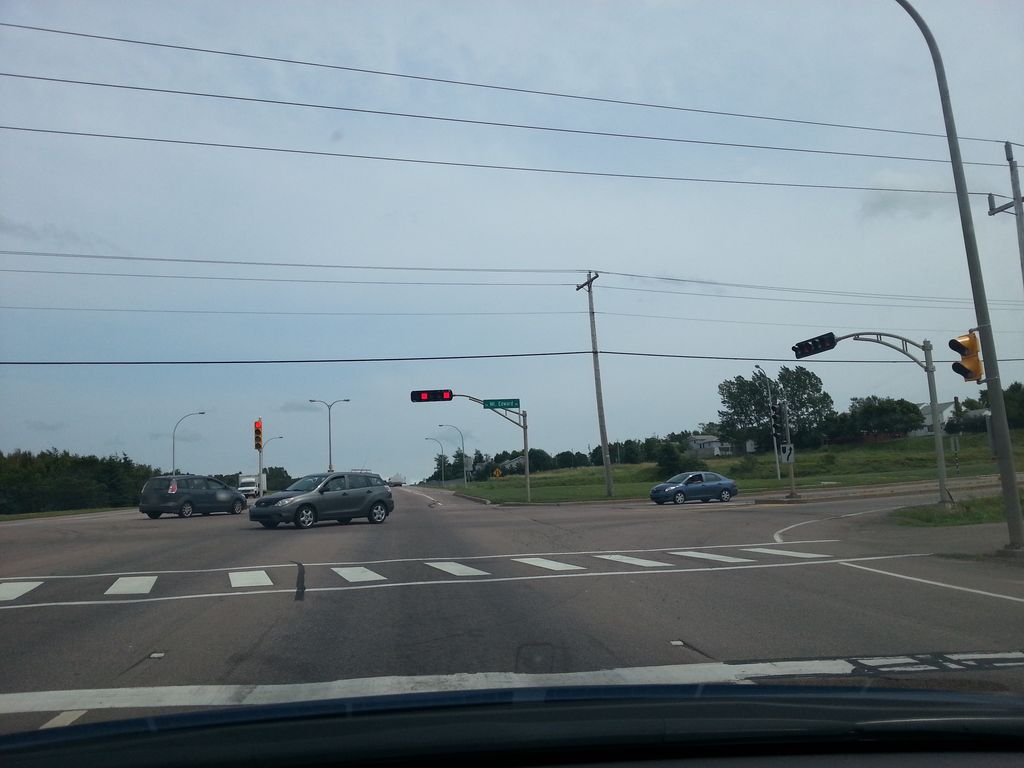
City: charlottetown